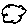
Label: cloud